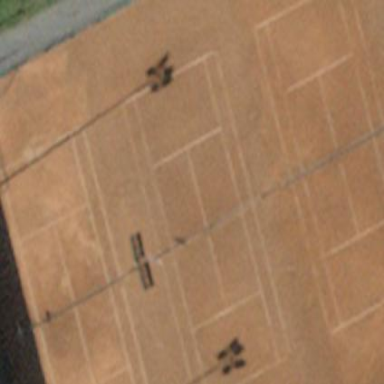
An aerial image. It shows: Tennis court on the leisure land pitch.